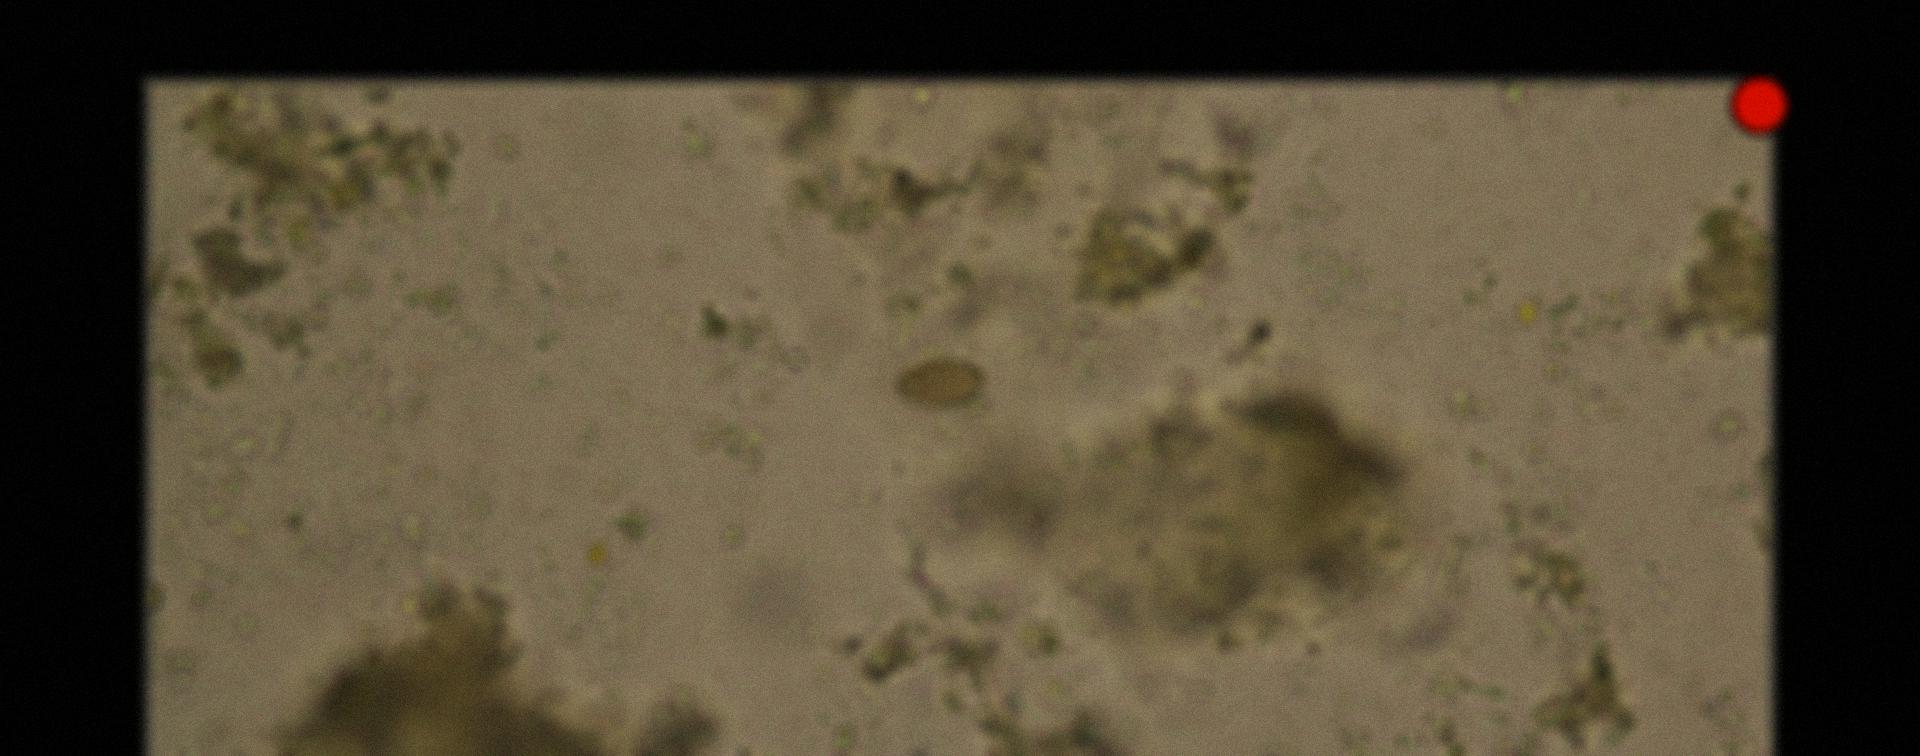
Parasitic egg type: Opisthorchis viverrine